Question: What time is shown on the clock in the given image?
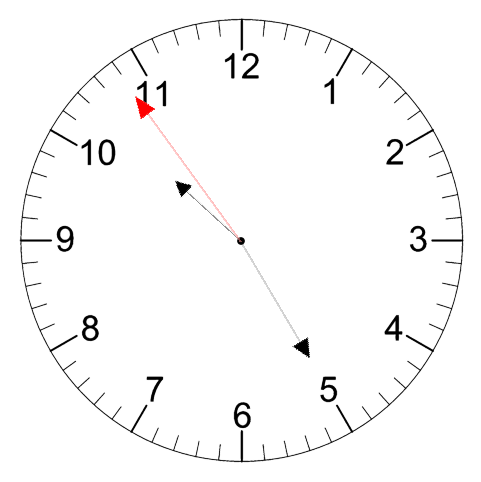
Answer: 10:24:54